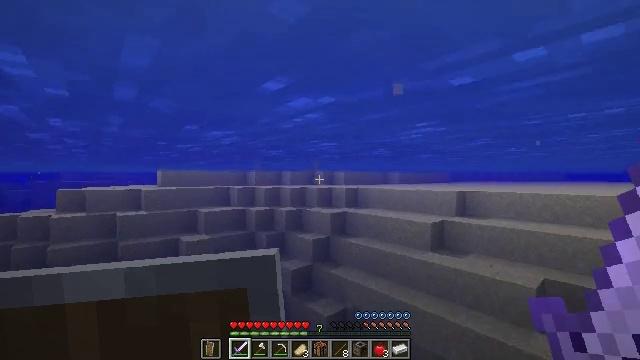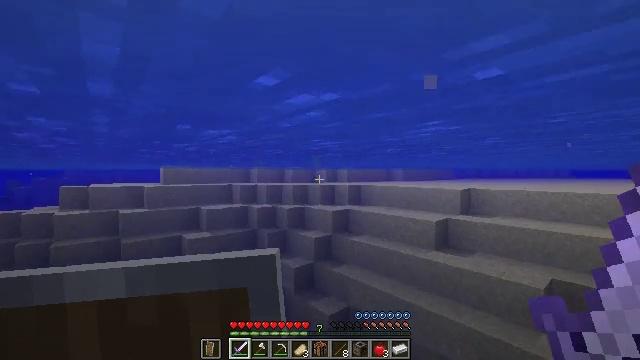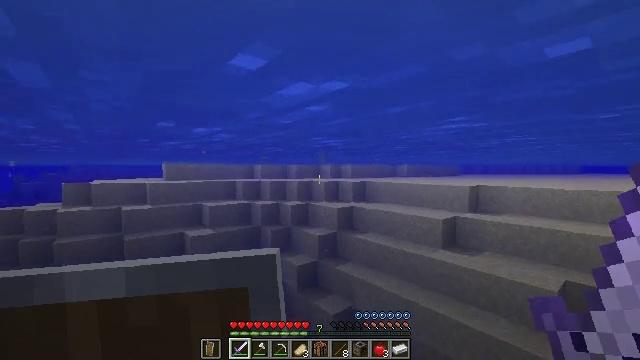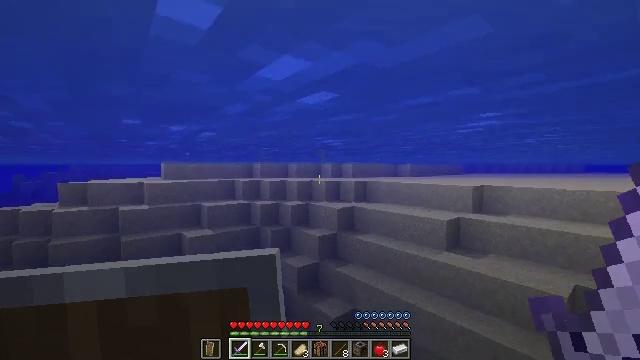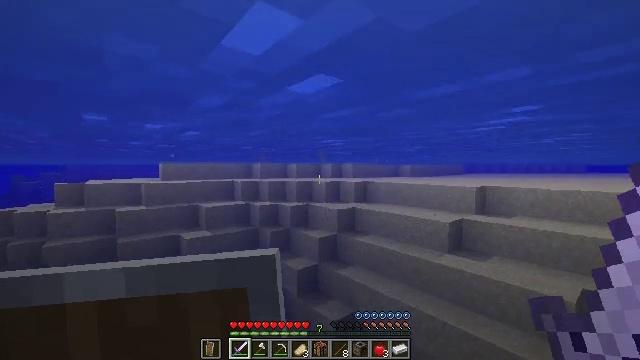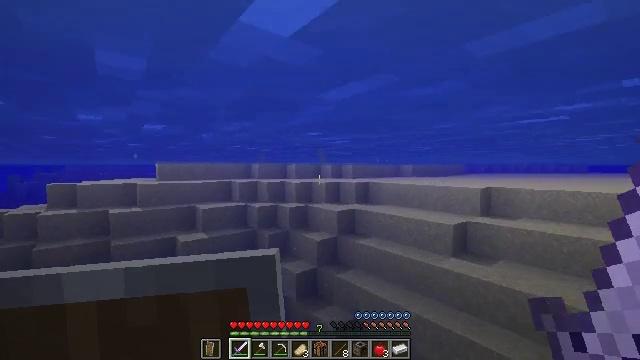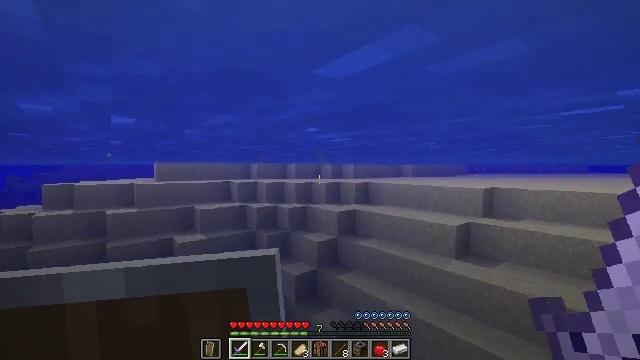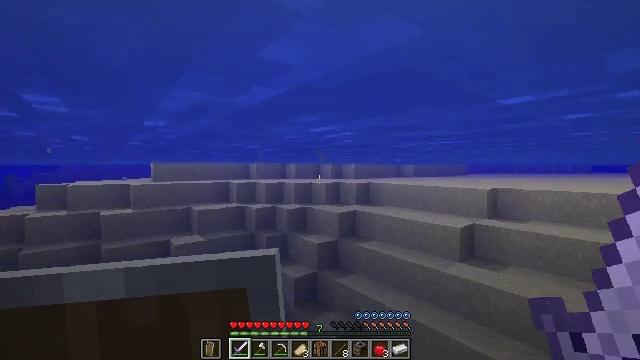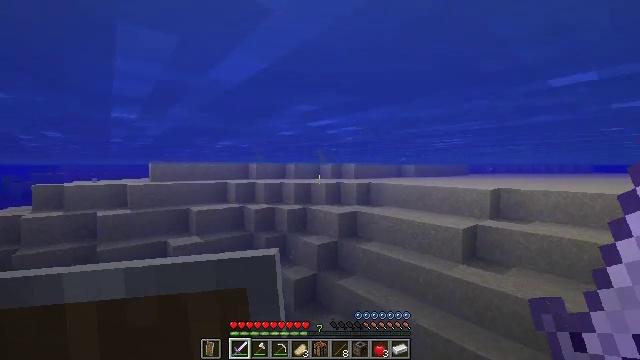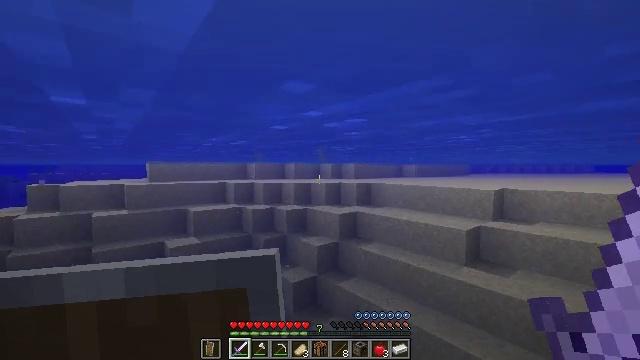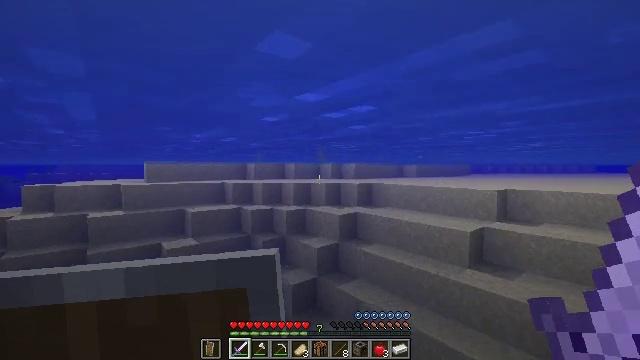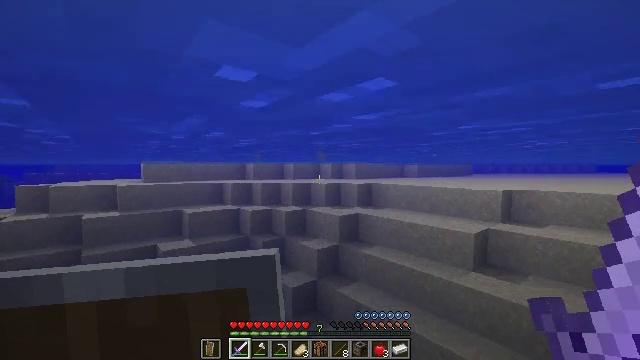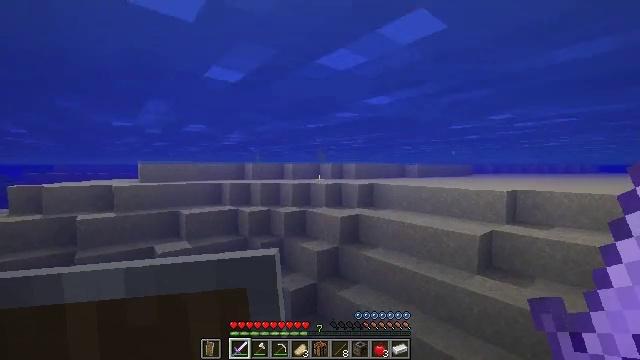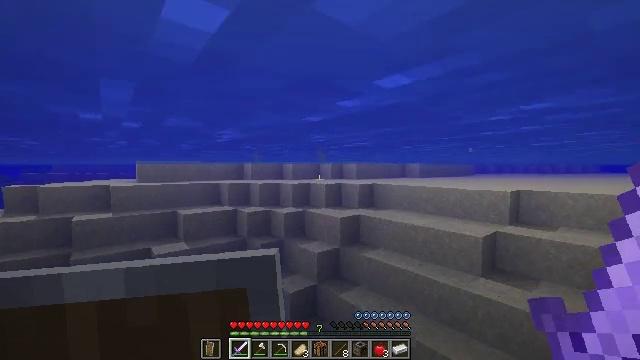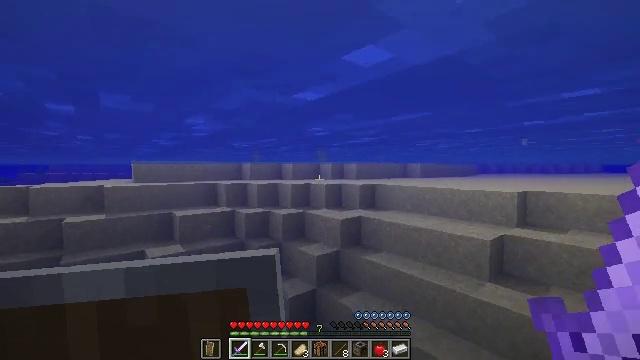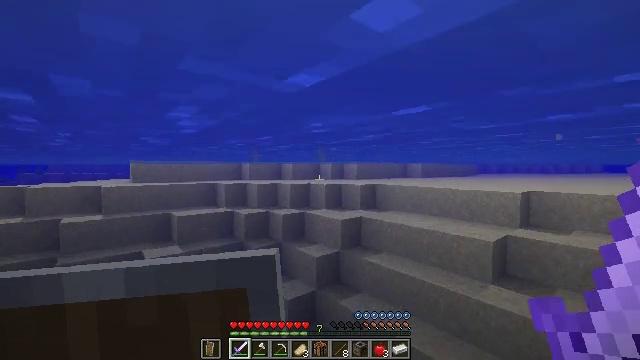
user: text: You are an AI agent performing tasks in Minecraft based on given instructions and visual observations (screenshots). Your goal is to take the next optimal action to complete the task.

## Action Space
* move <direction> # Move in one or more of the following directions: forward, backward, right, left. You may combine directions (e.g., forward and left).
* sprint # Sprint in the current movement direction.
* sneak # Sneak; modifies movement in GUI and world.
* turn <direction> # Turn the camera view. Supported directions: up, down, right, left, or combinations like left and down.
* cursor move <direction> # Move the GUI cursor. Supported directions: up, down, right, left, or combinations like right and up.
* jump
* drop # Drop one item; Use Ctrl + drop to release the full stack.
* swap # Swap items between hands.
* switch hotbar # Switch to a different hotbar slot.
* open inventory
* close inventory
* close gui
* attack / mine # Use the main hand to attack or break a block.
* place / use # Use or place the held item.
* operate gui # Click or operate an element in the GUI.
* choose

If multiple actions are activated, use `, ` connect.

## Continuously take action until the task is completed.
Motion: motion action
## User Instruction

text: Break the dead bush for sticks.
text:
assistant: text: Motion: move forward, sprint
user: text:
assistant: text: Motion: move forward, sprint, turn down
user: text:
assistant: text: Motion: move forward, sprint
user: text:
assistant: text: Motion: move forward, sprint
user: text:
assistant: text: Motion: move forward, sprint
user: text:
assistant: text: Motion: move forward, sprint
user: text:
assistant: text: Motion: move forward, sprint
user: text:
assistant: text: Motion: move forward, sprint
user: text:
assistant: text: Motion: move forward, sprint
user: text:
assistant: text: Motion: move forward, sprint
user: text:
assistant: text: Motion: move forward, sprint
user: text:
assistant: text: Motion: move forward, sprint
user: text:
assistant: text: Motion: move forward, sprint
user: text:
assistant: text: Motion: move forward, sprint
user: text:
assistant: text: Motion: move forward, sprint
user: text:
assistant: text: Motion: move forward, sprint
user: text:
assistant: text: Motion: move forward, sprint
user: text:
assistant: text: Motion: move forward, sprint
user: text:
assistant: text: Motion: move forward, sprint, jump
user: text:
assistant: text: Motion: move forward, sprint, jump
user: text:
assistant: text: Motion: move forward, sprint, jump
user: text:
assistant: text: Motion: move forward, sprint
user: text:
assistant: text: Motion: move forward, sprint
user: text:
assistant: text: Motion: move forward, sprint
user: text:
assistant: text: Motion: move forward, sprint
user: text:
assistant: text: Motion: move forward, sprint
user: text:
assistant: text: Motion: move forward, sprint
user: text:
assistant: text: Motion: move forward, sprint
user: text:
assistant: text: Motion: move forward, sprint
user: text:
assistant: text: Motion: move forward, sprint